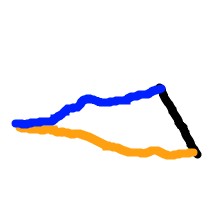
Shape: triangle